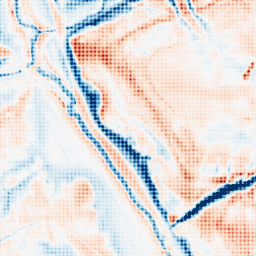
Category: trend_removal
Decomposition family: local_polynomial
Decomposition parameters: window_size: 31
degree: 2
Upsampling method: sinc_blackman
Upsampling parameters: scale: 4
kernel_size: 4
Upsampling scale: 4